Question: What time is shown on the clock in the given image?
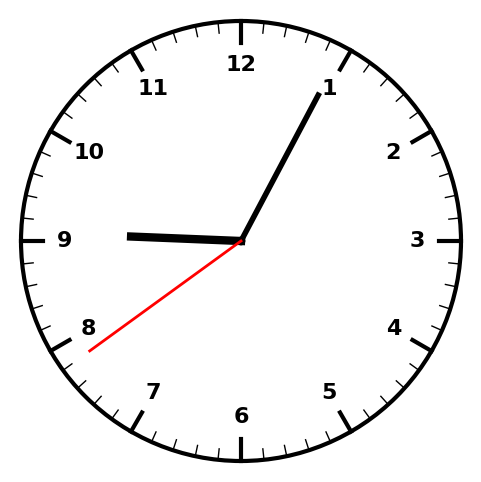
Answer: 09:04:39